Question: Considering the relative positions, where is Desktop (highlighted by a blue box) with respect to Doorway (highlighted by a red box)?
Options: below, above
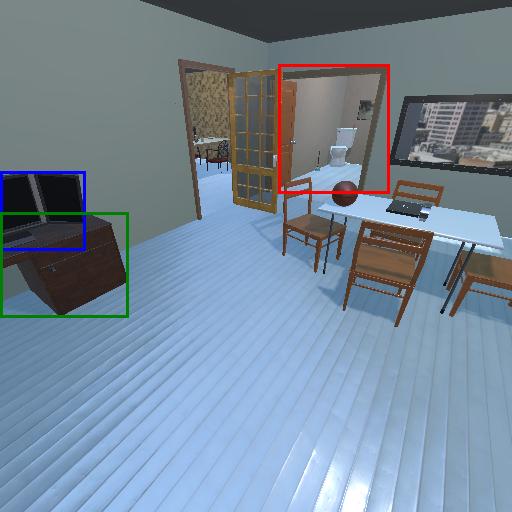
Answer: below